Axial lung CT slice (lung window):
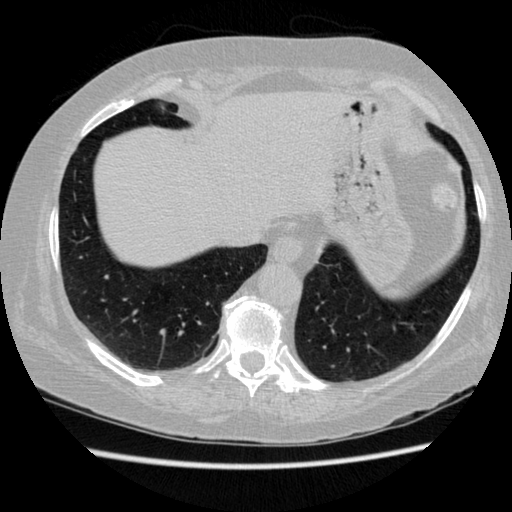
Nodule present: no